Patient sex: M
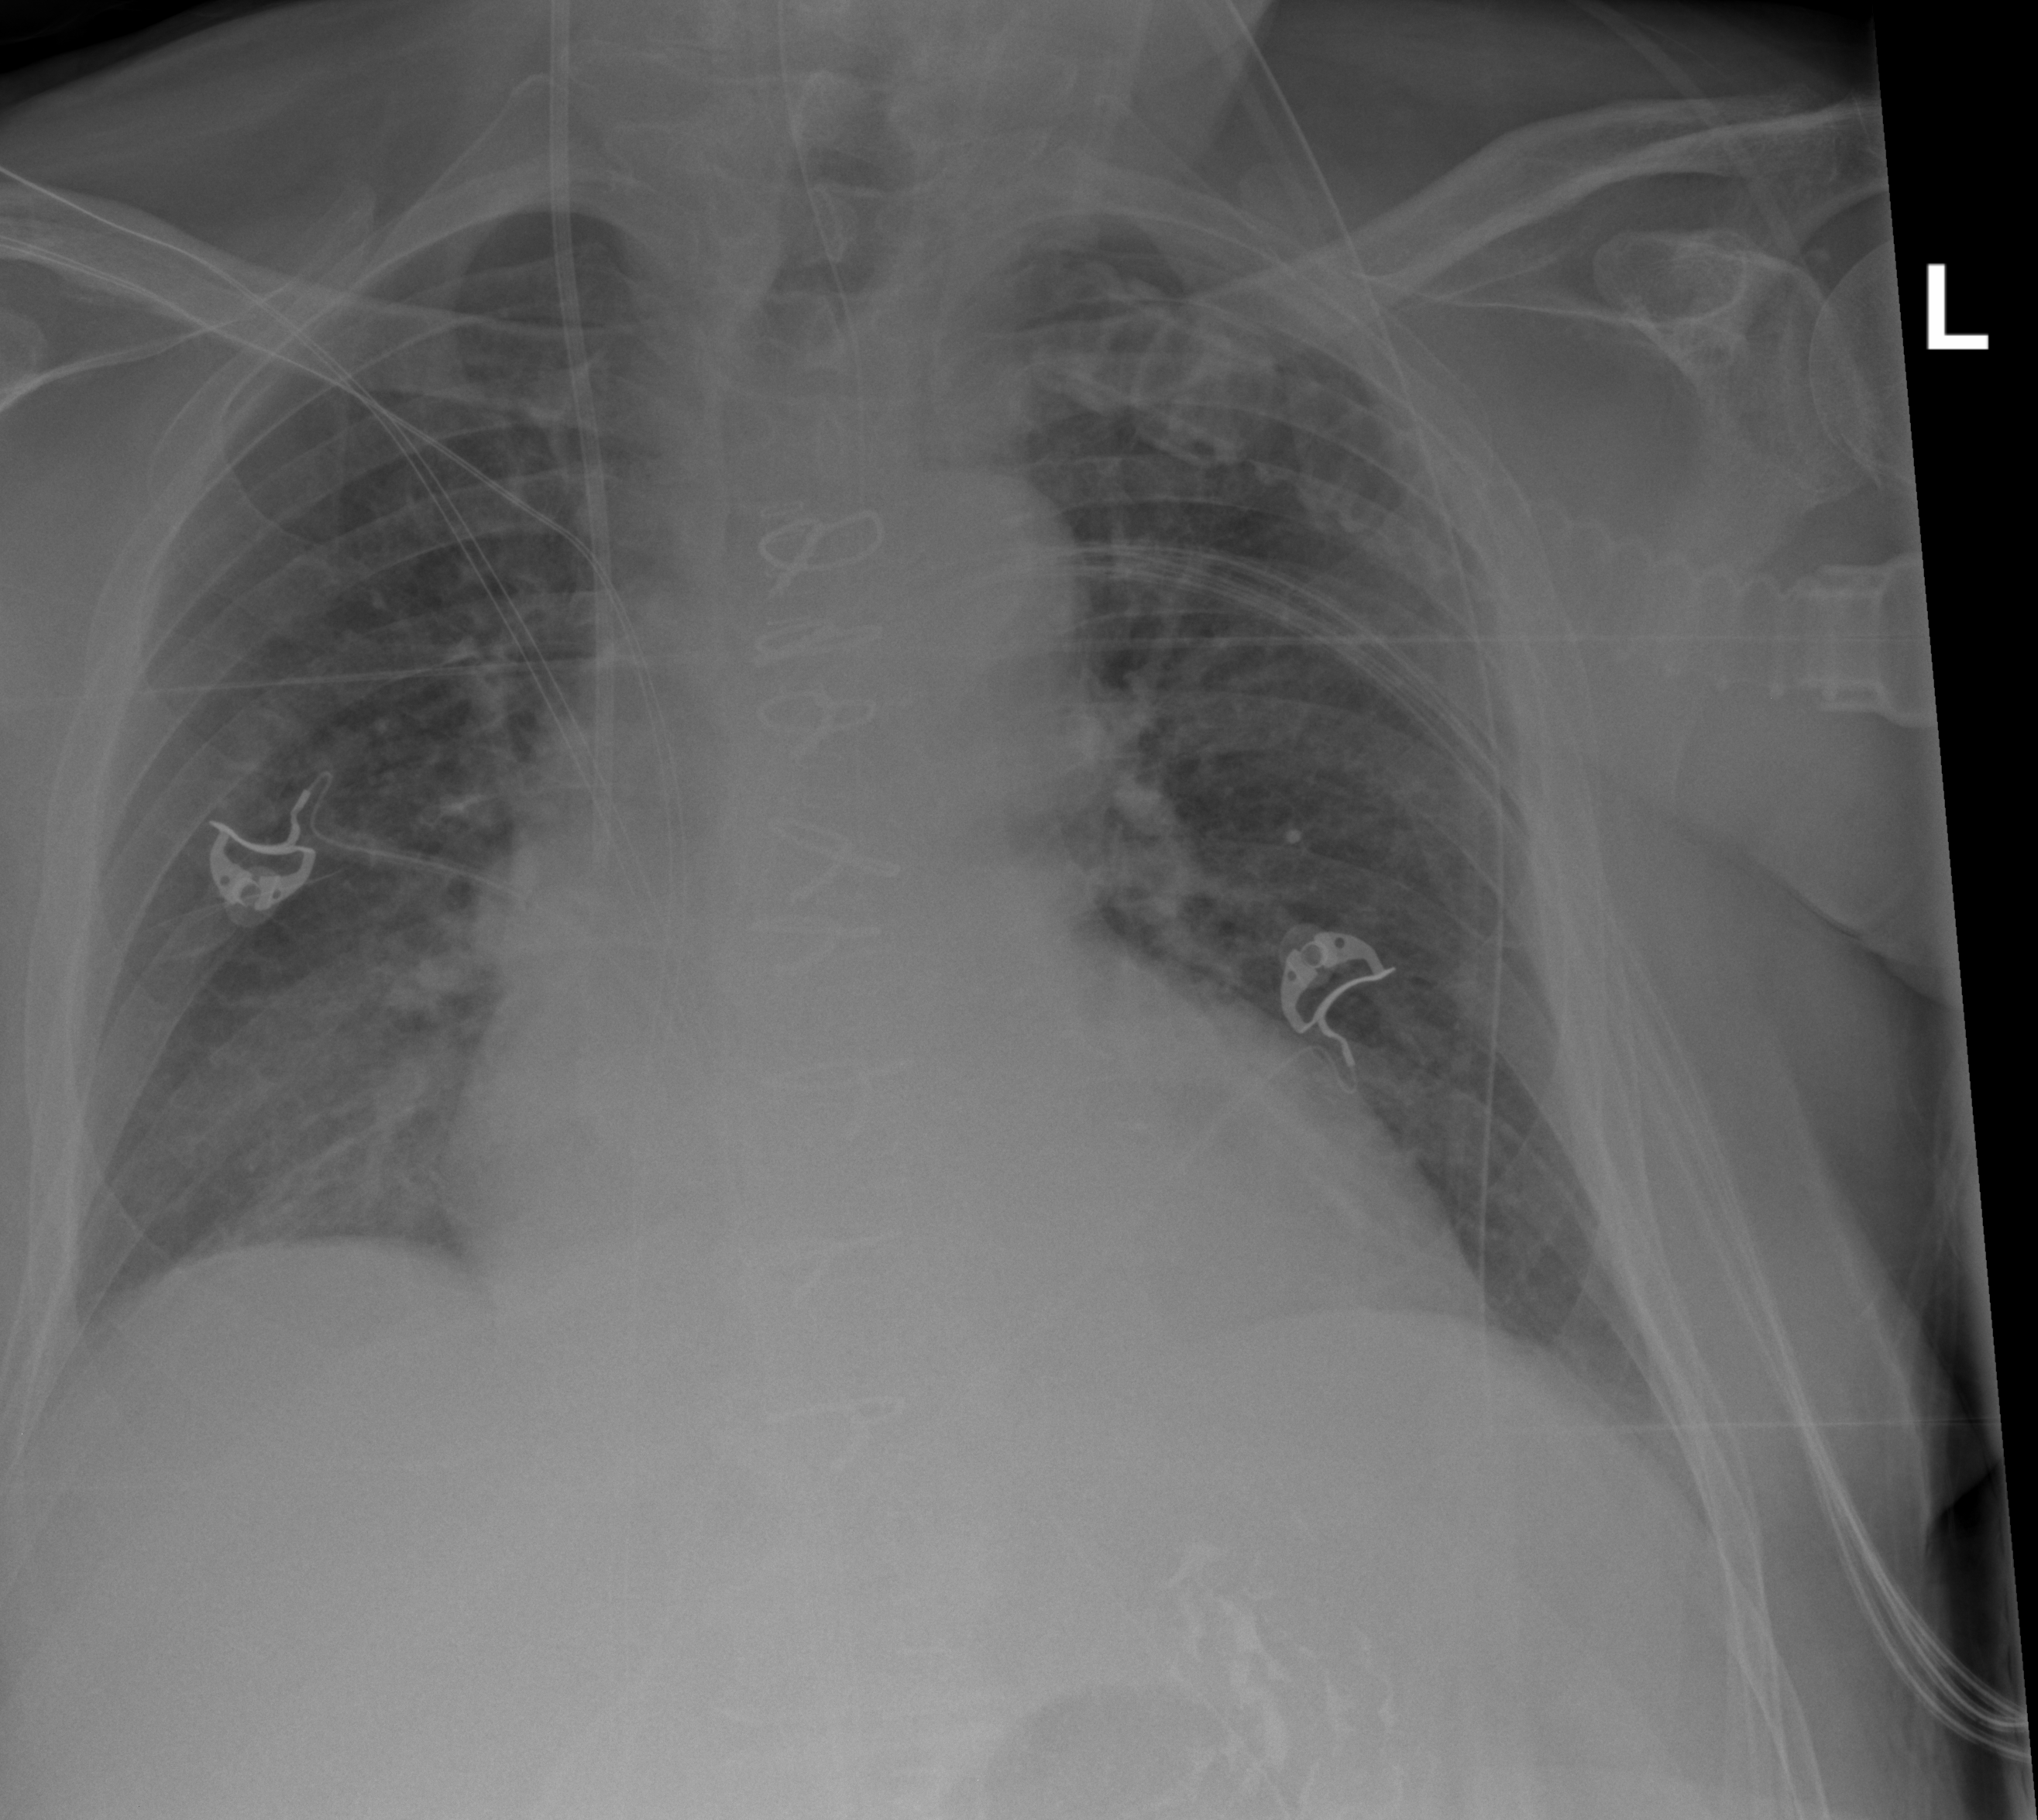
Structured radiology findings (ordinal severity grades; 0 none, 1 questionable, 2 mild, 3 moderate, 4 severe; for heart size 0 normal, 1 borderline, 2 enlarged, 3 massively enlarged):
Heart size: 2
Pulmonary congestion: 0
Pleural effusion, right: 1
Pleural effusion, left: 0
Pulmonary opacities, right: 0
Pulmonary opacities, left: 0
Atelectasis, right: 2
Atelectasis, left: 2